Field crop: maize
Growth stage: 1
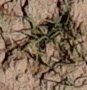
Species: lolium